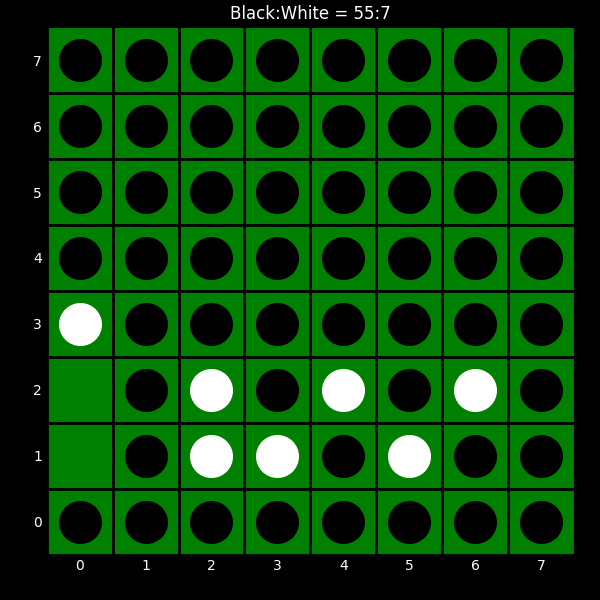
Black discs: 55
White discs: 7